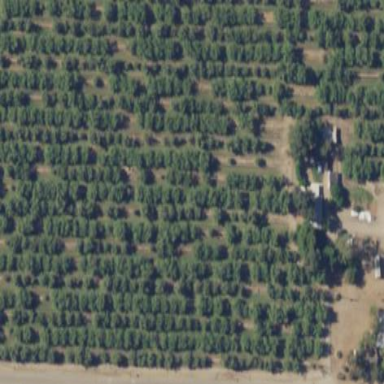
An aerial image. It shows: Almond orchard with rows of almond trees.